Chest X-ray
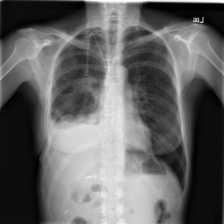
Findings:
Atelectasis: positive
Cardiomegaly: negative
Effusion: positive
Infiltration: negative
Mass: negative
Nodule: negative
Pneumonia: negative
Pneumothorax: positive
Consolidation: negative
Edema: negative
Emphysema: negative
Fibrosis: negative
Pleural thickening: negative
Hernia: negative